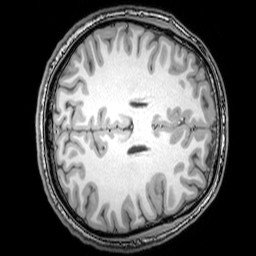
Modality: T1w
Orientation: axial
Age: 26
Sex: male
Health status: healthy
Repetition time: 0.081 s
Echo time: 0.037 s